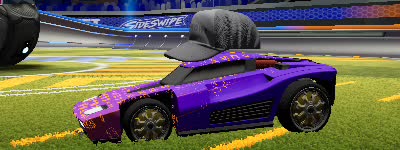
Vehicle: breakout